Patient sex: F
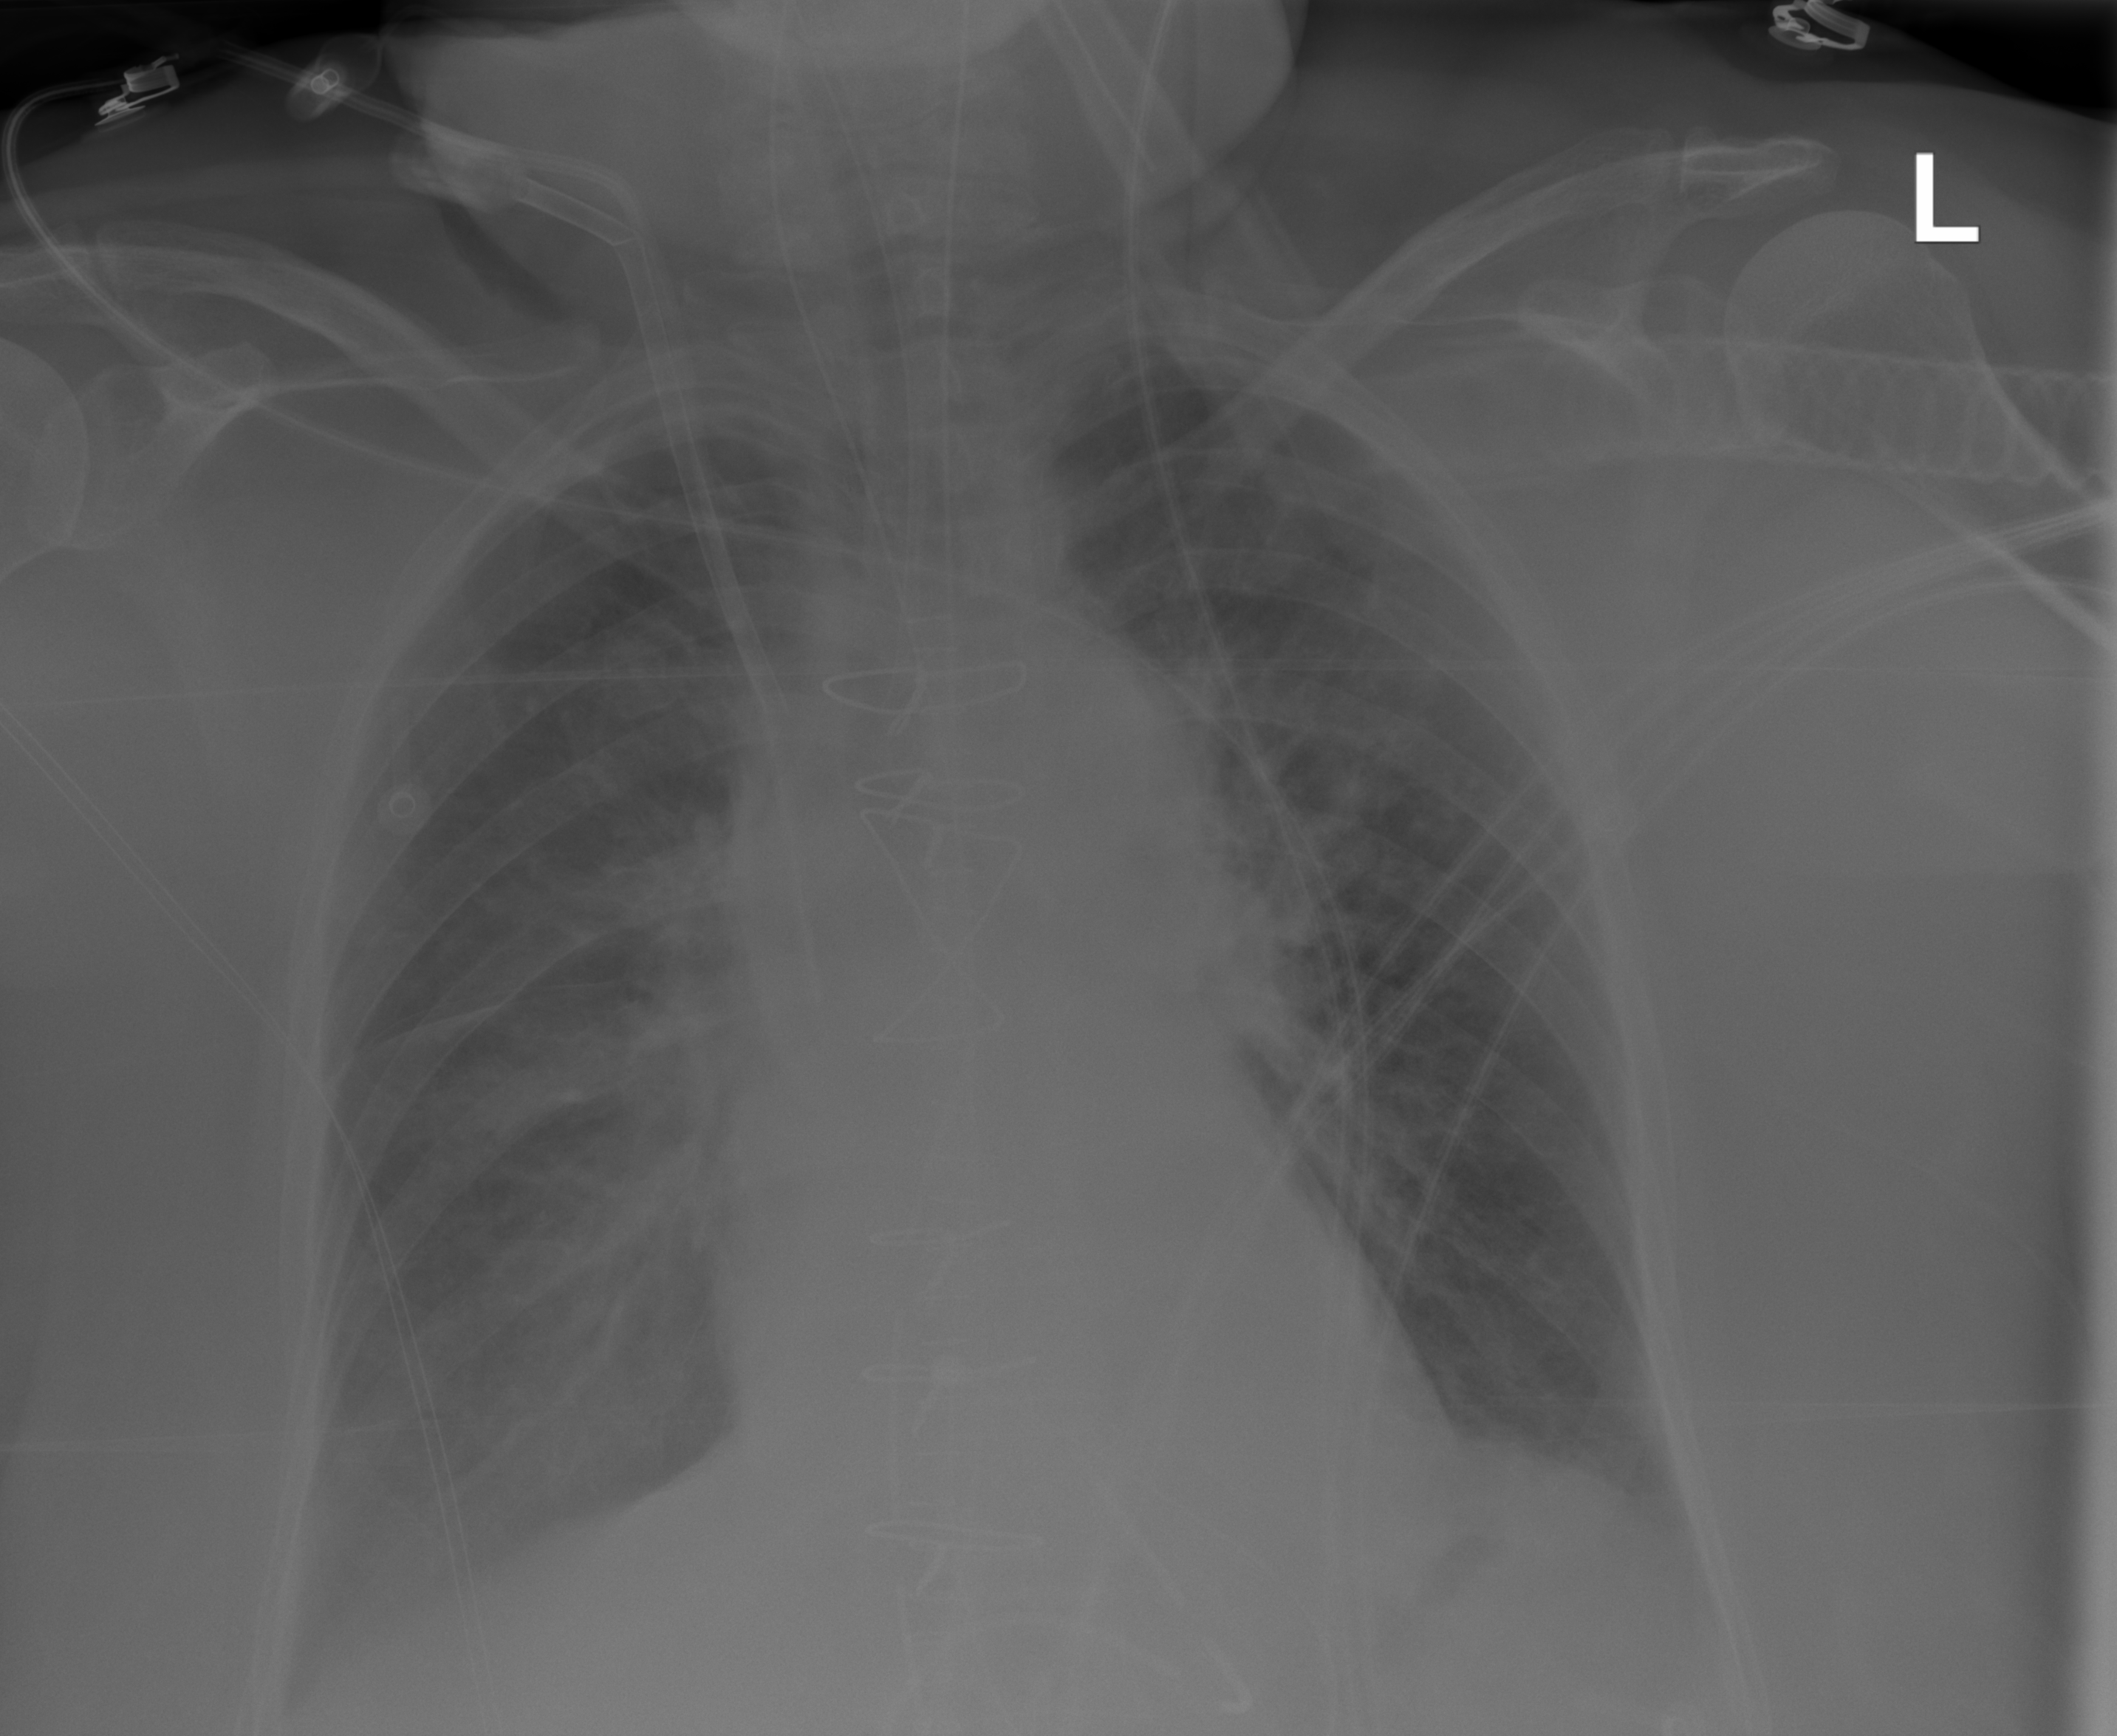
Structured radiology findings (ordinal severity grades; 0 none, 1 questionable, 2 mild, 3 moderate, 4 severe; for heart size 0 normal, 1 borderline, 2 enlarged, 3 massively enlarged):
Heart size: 2
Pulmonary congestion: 2
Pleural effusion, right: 2
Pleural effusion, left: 2
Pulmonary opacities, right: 0
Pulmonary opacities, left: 0
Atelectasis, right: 2
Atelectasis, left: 2